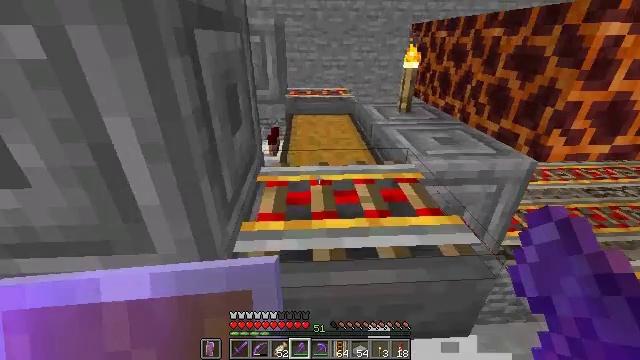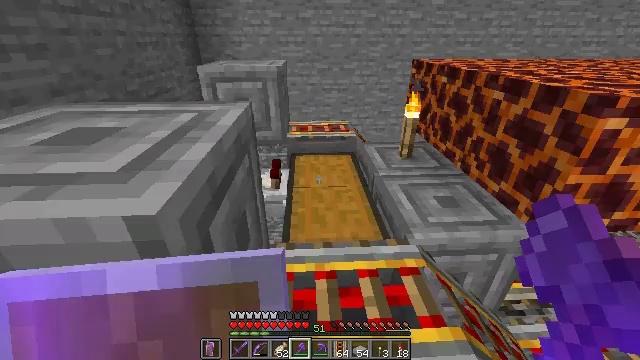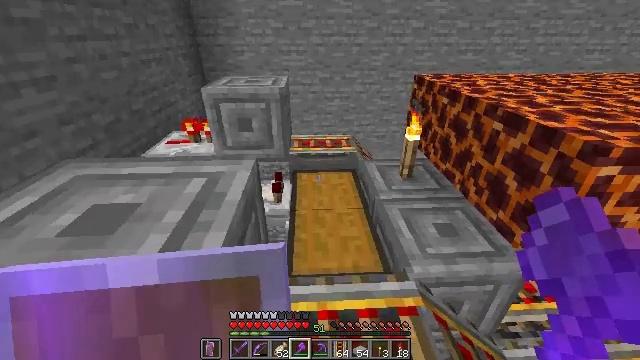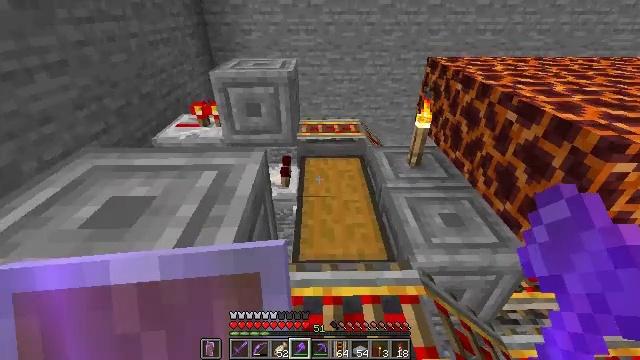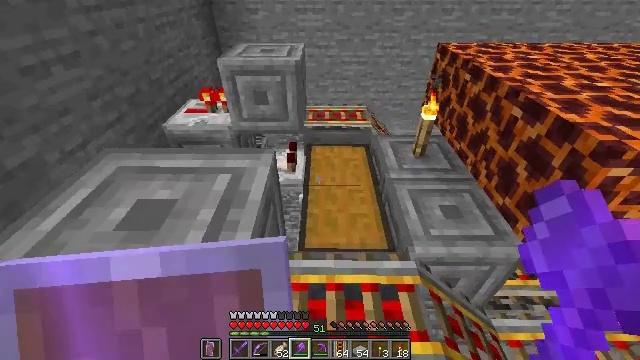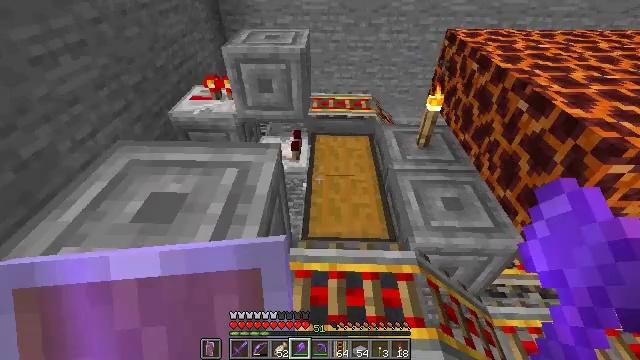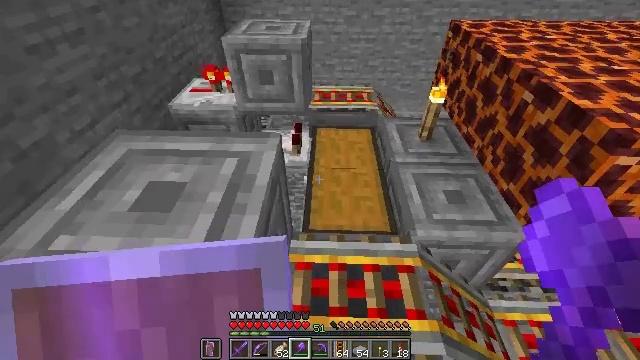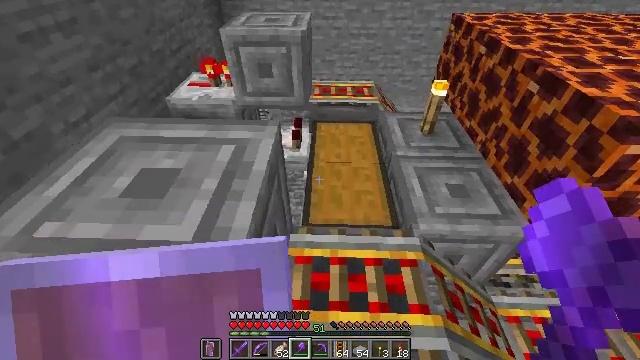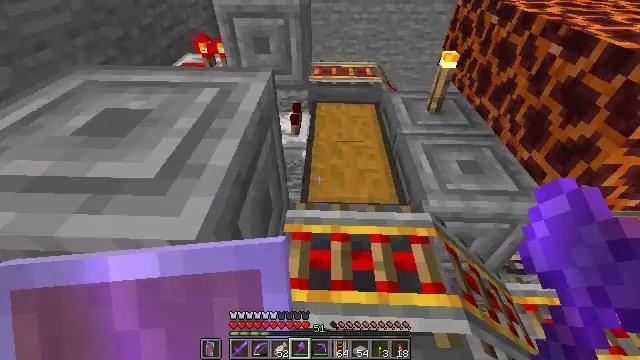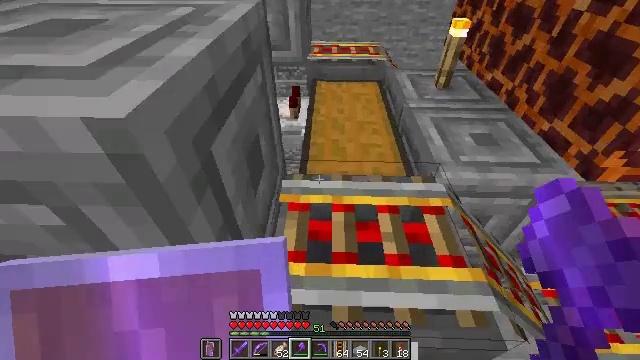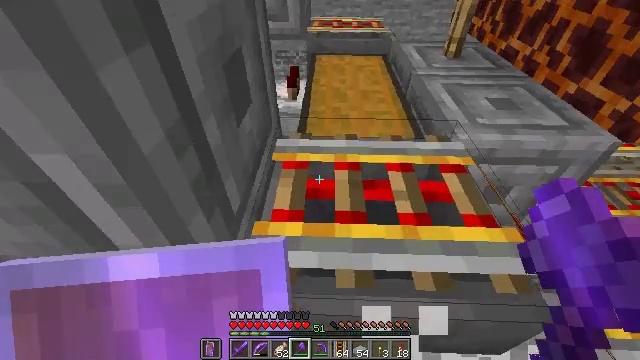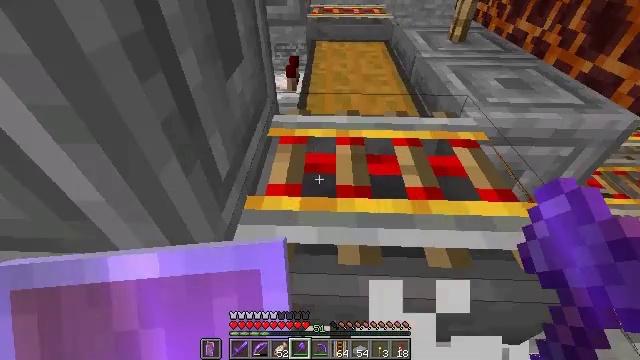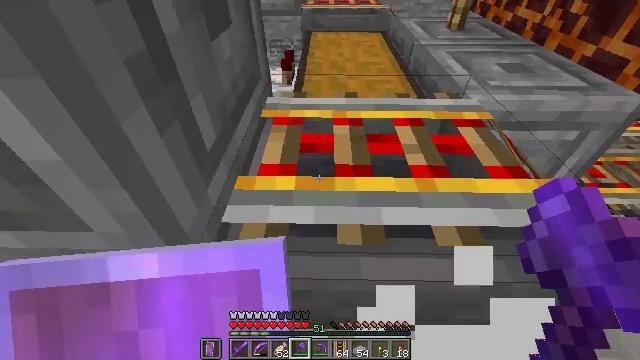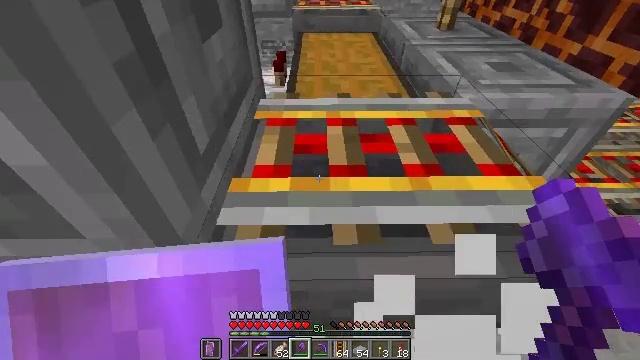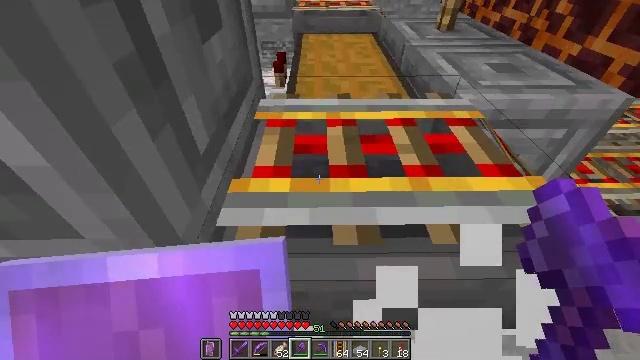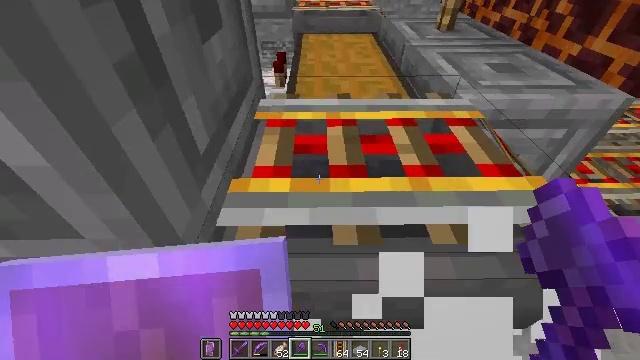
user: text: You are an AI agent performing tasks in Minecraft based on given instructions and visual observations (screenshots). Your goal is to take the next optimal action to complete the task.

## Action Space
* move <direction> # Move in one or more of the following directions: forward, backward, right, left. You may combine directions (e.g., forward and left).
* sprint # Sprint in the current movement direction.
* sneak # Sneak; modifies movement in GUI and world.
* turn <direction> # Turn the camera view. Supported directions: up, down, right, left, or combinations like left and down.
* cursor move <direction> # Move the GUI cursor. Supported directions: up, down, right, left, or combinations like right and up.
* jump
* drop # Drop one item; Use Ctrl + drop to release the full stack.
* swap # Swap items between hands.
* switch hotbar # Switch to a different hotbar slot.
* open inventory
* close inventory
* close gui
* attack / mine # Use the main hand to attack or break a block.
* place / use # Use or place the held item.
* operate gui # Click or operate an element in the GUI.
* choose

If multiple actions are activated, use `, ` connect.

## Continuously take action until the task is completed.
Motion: motion action
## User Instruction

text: Attack the powered rail to remove it.
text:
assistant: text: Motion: move forward, jump
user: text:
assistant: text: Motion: move forward, turn down, jump
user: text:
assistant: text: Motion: move forward, turn left and down, jump
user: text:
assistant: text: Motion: move forward, turn left and down
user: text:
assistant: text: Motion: move forward, turn left and down
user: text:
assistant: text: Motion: move forward, turn down
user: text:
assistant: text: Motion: no_op
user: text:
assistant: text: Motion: no_op
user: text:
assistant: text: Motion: no_op
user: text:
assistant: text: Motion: no_op
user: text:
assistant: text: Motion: no_op
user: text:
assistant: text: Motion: no_op
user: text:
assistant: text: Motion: turn right
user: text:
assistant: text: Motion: no_op
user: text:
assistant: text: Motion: no_op
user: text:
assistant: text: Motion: no_op
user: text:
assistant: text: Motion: no_op
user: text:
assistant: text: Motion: move forward, jump
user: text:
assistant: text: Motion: move forward, jump
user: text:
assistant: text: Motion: move forward, jump
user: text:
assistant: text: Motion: move forward and move right, jump
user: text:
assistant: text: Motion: move forward and move right, jump
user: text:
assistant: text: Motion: move forward and move right, jump
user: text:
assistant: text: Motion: move forward and move right, jump
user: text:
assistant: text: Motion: move forward and move right
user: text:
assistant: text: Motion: move forward
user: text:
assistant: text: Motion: move forward
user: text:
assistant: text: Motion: move forward, turn left and down
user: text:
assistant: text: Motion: move forward, turn left and down
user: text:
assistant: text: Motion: turn left and down